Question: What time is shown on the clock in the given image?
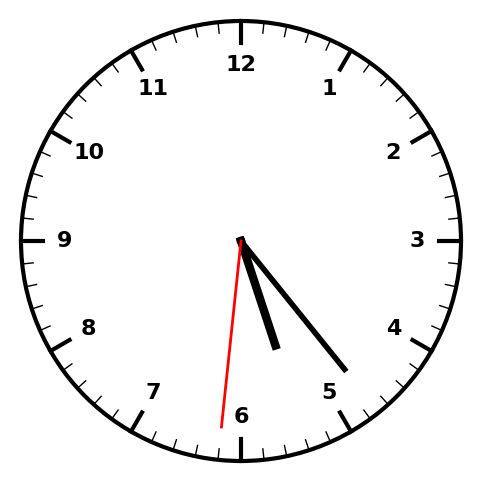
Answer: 05:23:31